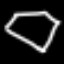
Label: diamond